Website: home-depot
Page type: address-validator
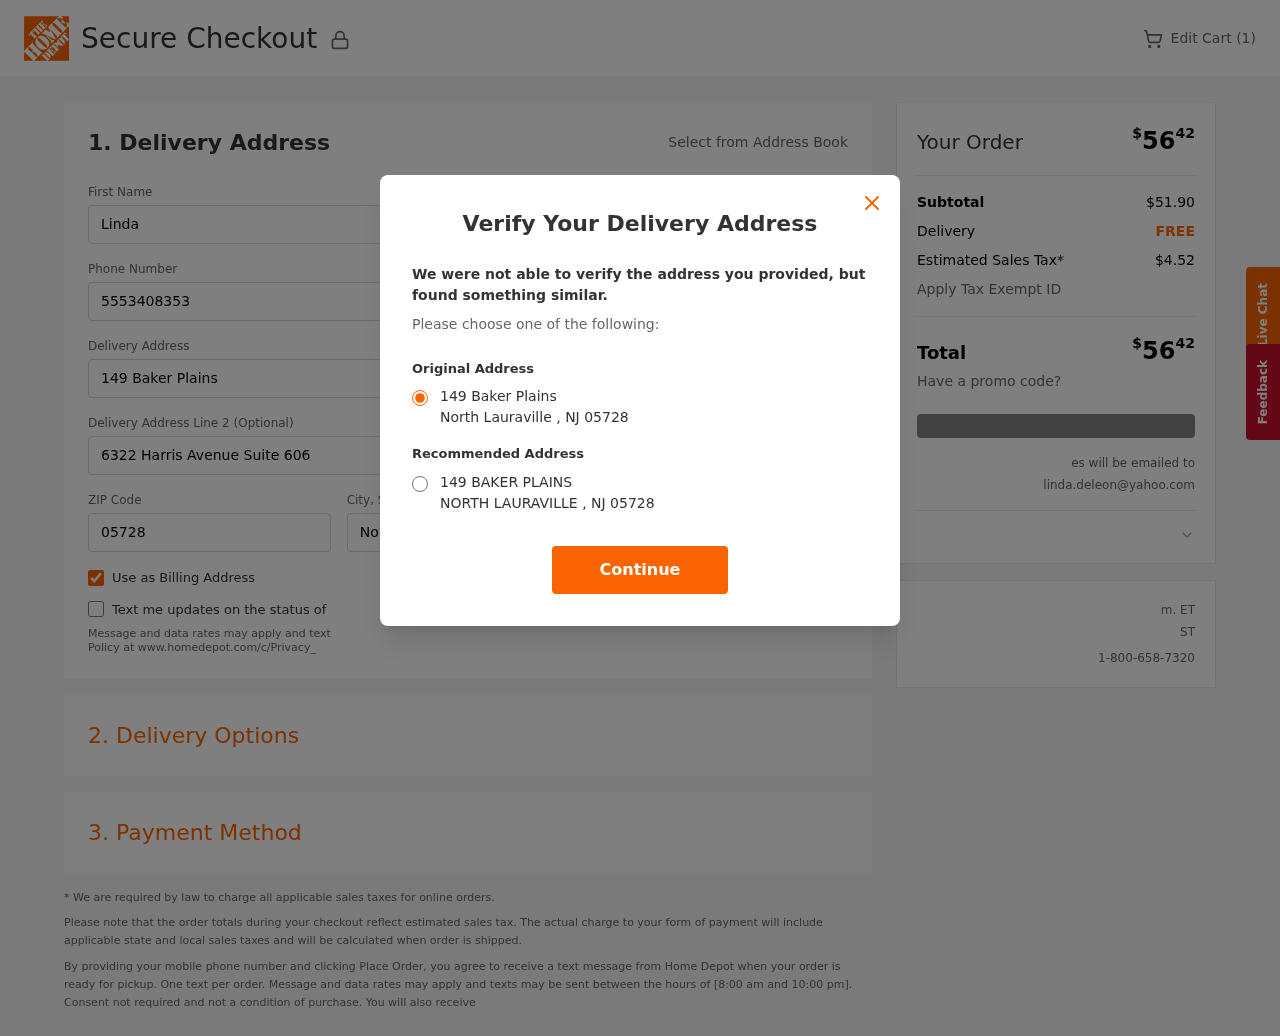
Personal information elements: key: PII_CITY
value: North Lauraville
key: PII_EMAIL
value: linda.deleon@yahoo.com
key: PII_POSTCODE
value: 05728
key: PII_STATE_ABBR
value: NJ
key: PII_STREET
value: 149 Baker Plains
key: PII_FIRSTNAME
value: Linda
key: PII_LASTNAME
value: Deleon
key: PII_PHONE
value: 5553408353
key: PII_STREET2
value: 6322 Harris Avenue Suite 606
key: PII_CITY_STATE
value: North Lauraville, NJ
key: PII_STREET_ALT
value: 149 BAKER PLAINS
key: PII_CITY_ALT
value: NORTH LAURAVILLE
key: PII_POSTCODE_FULL
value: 05728
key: PII_POSTCODE_NUMERIC
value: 5728
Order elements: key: ORDER_NUM_ITEMS
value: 1
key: ORDER_TOTAL
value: $5642
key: ORDER_SUBTOTAL
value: $51.90
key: ORDER_SHIPPING_COST
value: FREE
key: ORDER_TAX
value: $4.52